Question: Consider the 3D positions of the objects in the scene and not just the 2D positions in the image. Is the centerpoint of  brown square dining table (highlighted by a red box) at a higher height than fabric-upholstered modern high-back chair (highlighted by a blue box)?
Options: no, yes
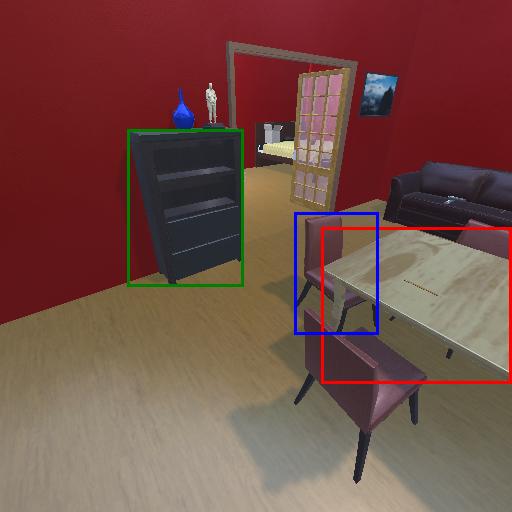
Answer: no